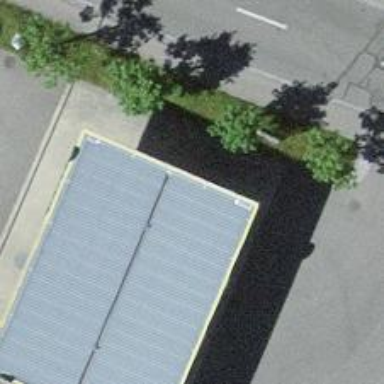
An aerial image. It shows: Fuel station.